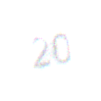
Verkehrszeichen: EndeGeschwindigkeit20
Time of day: MorningAfternoon
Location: Outdoor (Nature)
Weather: PartlyCloudy
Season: NotSpecified
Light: Natural